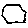
Label: hexagon